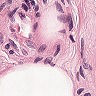
Metastatic tissue present: no